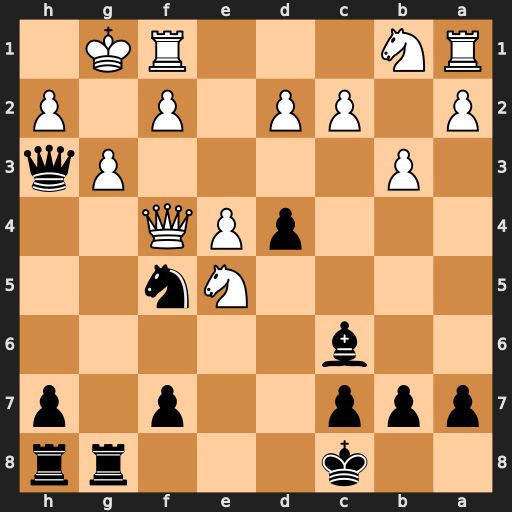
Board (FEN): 2k3rr/ppp2p1p/2b5/4Nn2/3pPQ2/1P4Pq/P1PP1P1P/RN3RK1
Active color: b
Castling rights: -
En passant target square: -
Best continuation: Nh4 Qxh4 Qxh4